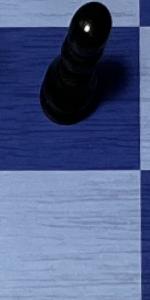
Label: Empty